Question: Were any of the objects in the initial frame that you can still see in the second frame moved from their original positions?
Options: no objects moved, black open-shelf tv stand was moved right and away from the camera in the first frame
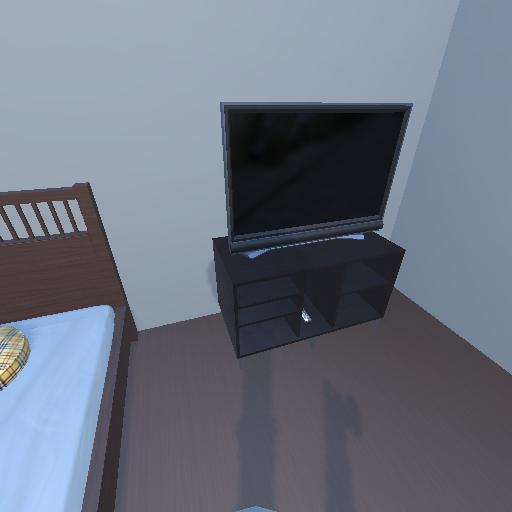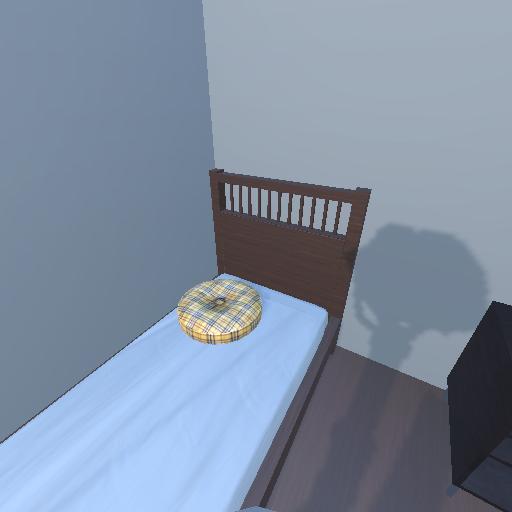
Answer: no objects moved